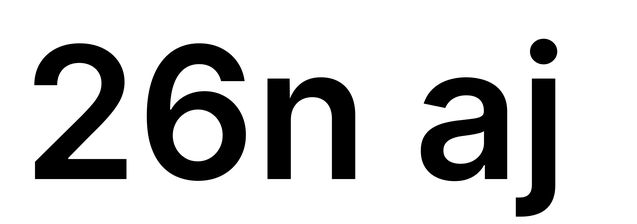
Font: Inter_SemiBold